Question: It is well-answered on this site that Bram Cohen's patience diff is found in bazaar as the default diff and as an option with git diff, but I am finding it difficult to source an independent standalone program that implements this particular diff algorithm.
For example I'd like to apply patience diff to perforce diffs, and it's pretty clear with the canonical "frobnitz" code example how patience diff is better:

The terminal on the right has invoked the 'git diff' with the '--patience' flag.
I also have set up the 'diff-highlight' perl script, whose job it is to invert colors on matched-up lines between the first and last different sections of those lines. The left side has an example where this doesn't quite help so much but I'll let it slide because at least there that semicolon there... Anyway, making improvements to the diff-highlight script is not the subject of this question.
In addition to the question of where to find a standalone patience diff, if anybody knows how to make perforce 'p4' use an external diff program, that's also something that has to be done.
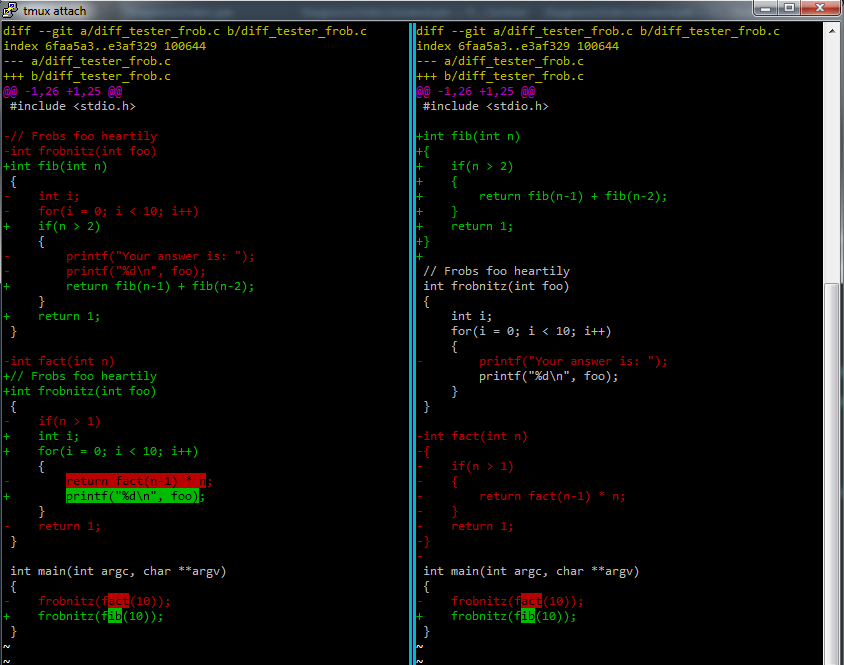
Answer: It's perhaps not as ideal as I'd like it, but the solution is perfectly good from a practical perspective (and thats a damn good perspective to have).
'git diff --no-index --patience file1 file2' does the job. (thanks @StevenPenny)
'$P4DIFF' variable defines the external diff... we just stuff 'git diff --patience --no-index' into that.